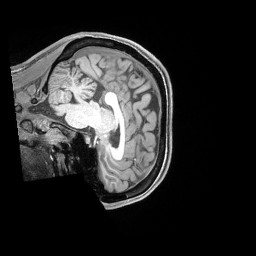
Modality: T1w
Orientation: sagittal
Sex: female
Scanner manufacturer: siemens
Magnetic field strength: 3 T
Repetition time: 2.4 s
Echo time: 0.00222 s